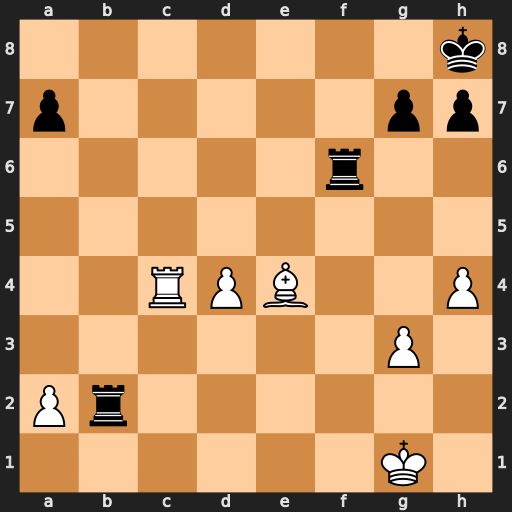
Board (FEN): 7k/p5pp/5r2/8/2RPB2P/6P1/Pr6/6K1
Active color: w
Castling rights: -
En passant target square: -
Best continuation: Rc8+ Rf8 Rxf8#